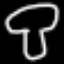
Label: mushroom